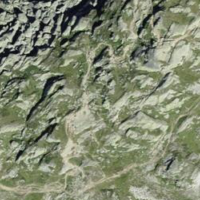
EUNIS habitat code: 31
Species observed at this site:
Nucifraga caryocatactes
Campanula barbata